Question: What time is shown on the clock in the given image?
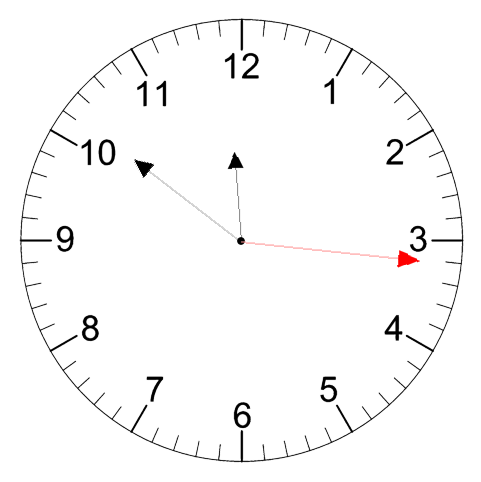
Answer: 11:51:16